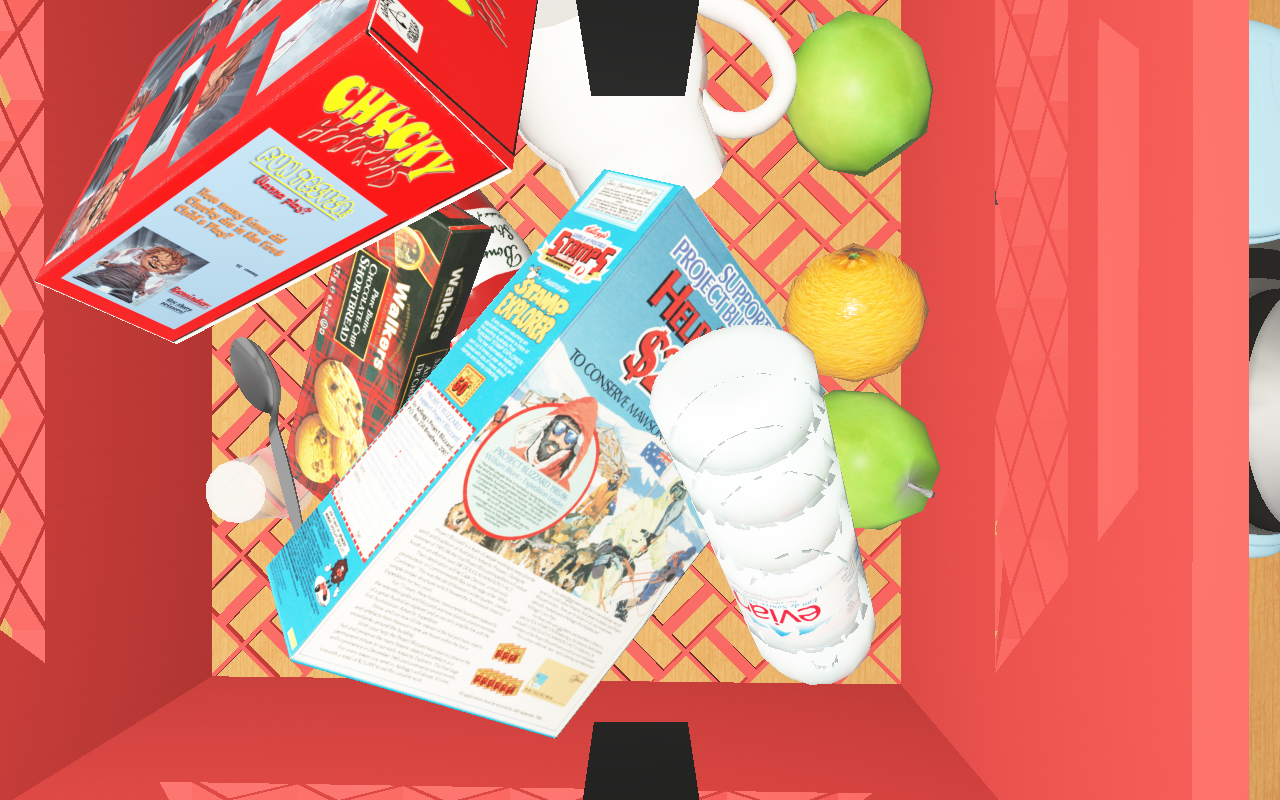
Objects in the scene:
apple
apple
orange
orange
plate
jam jar
cereal box
cereal box